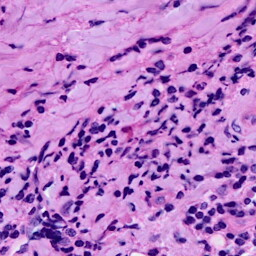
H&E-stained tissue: Breast